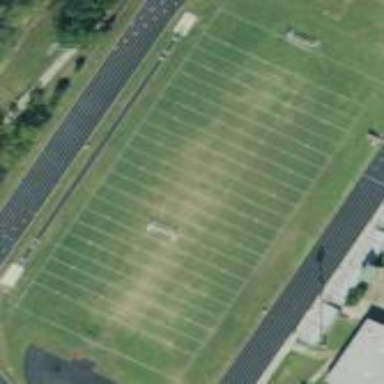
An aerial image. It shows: American football pitch.